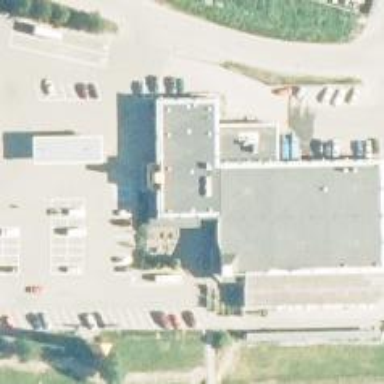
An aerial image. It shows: Convenience shop.